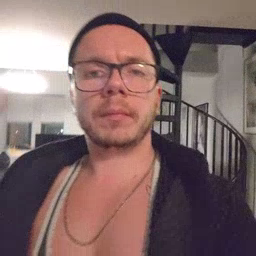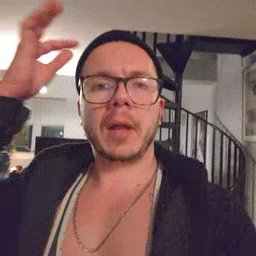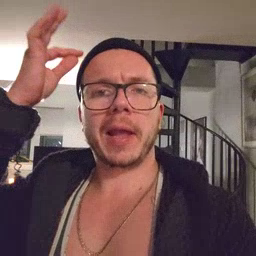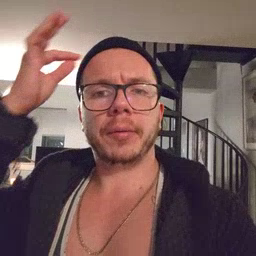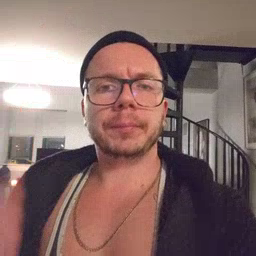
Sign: hair